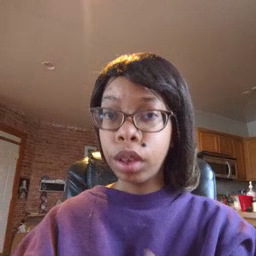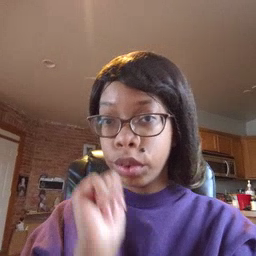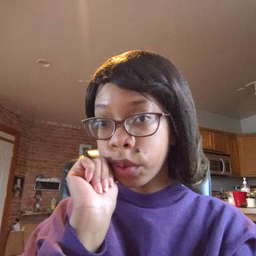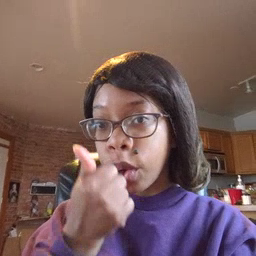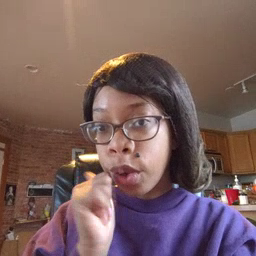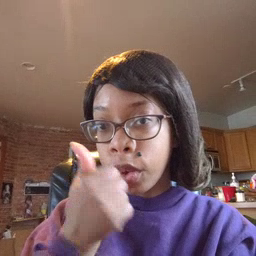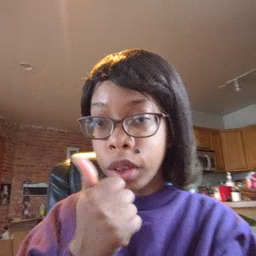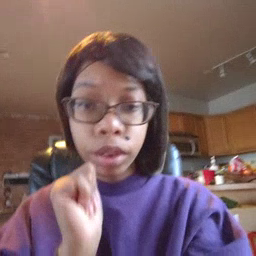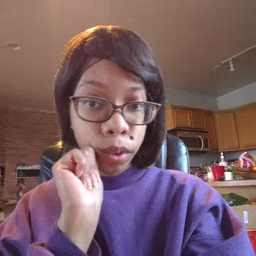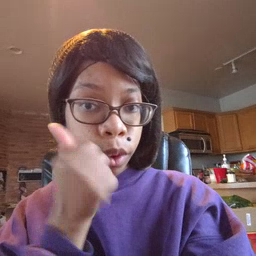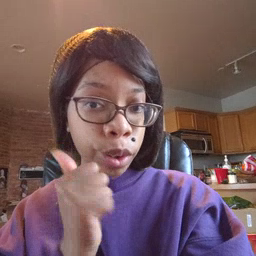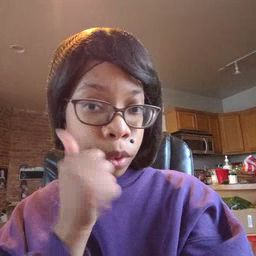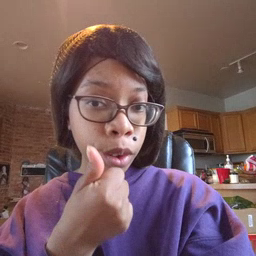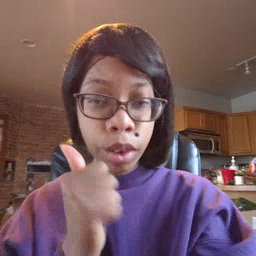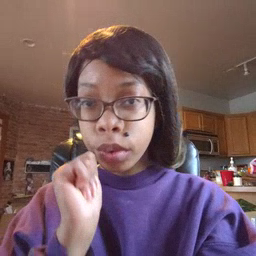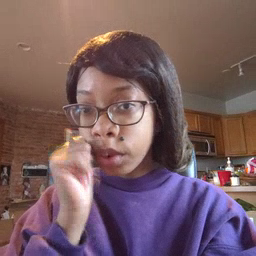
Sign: tomorrow